Aerial crown-view tile of a tropical tree (Barro Colorado Island, Panama), acquired 20240918:
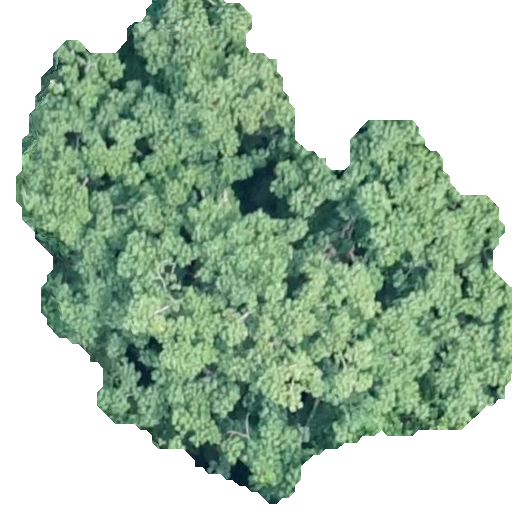
Species: Pseudobombax septenatum
GBIF accepted scientific name: Pseudobombax septenatum
Crown area: 254.483 m²